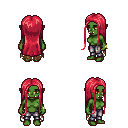
a pixel art fantasy rpg character, female body template, orc, green skin, brown tattered cape, metal pants, ruby red extra-long hairstyle, bracelets, four views (front, back, left, right), 2x2 character sprite sheet, small pixel art, hard edges, no anti-aliasing